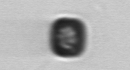
Label: Thalassiosira